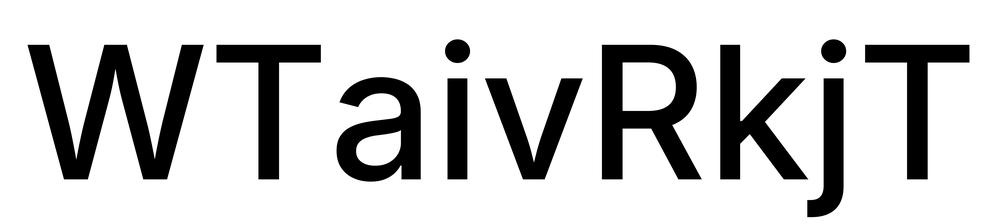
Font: Inter_Medium